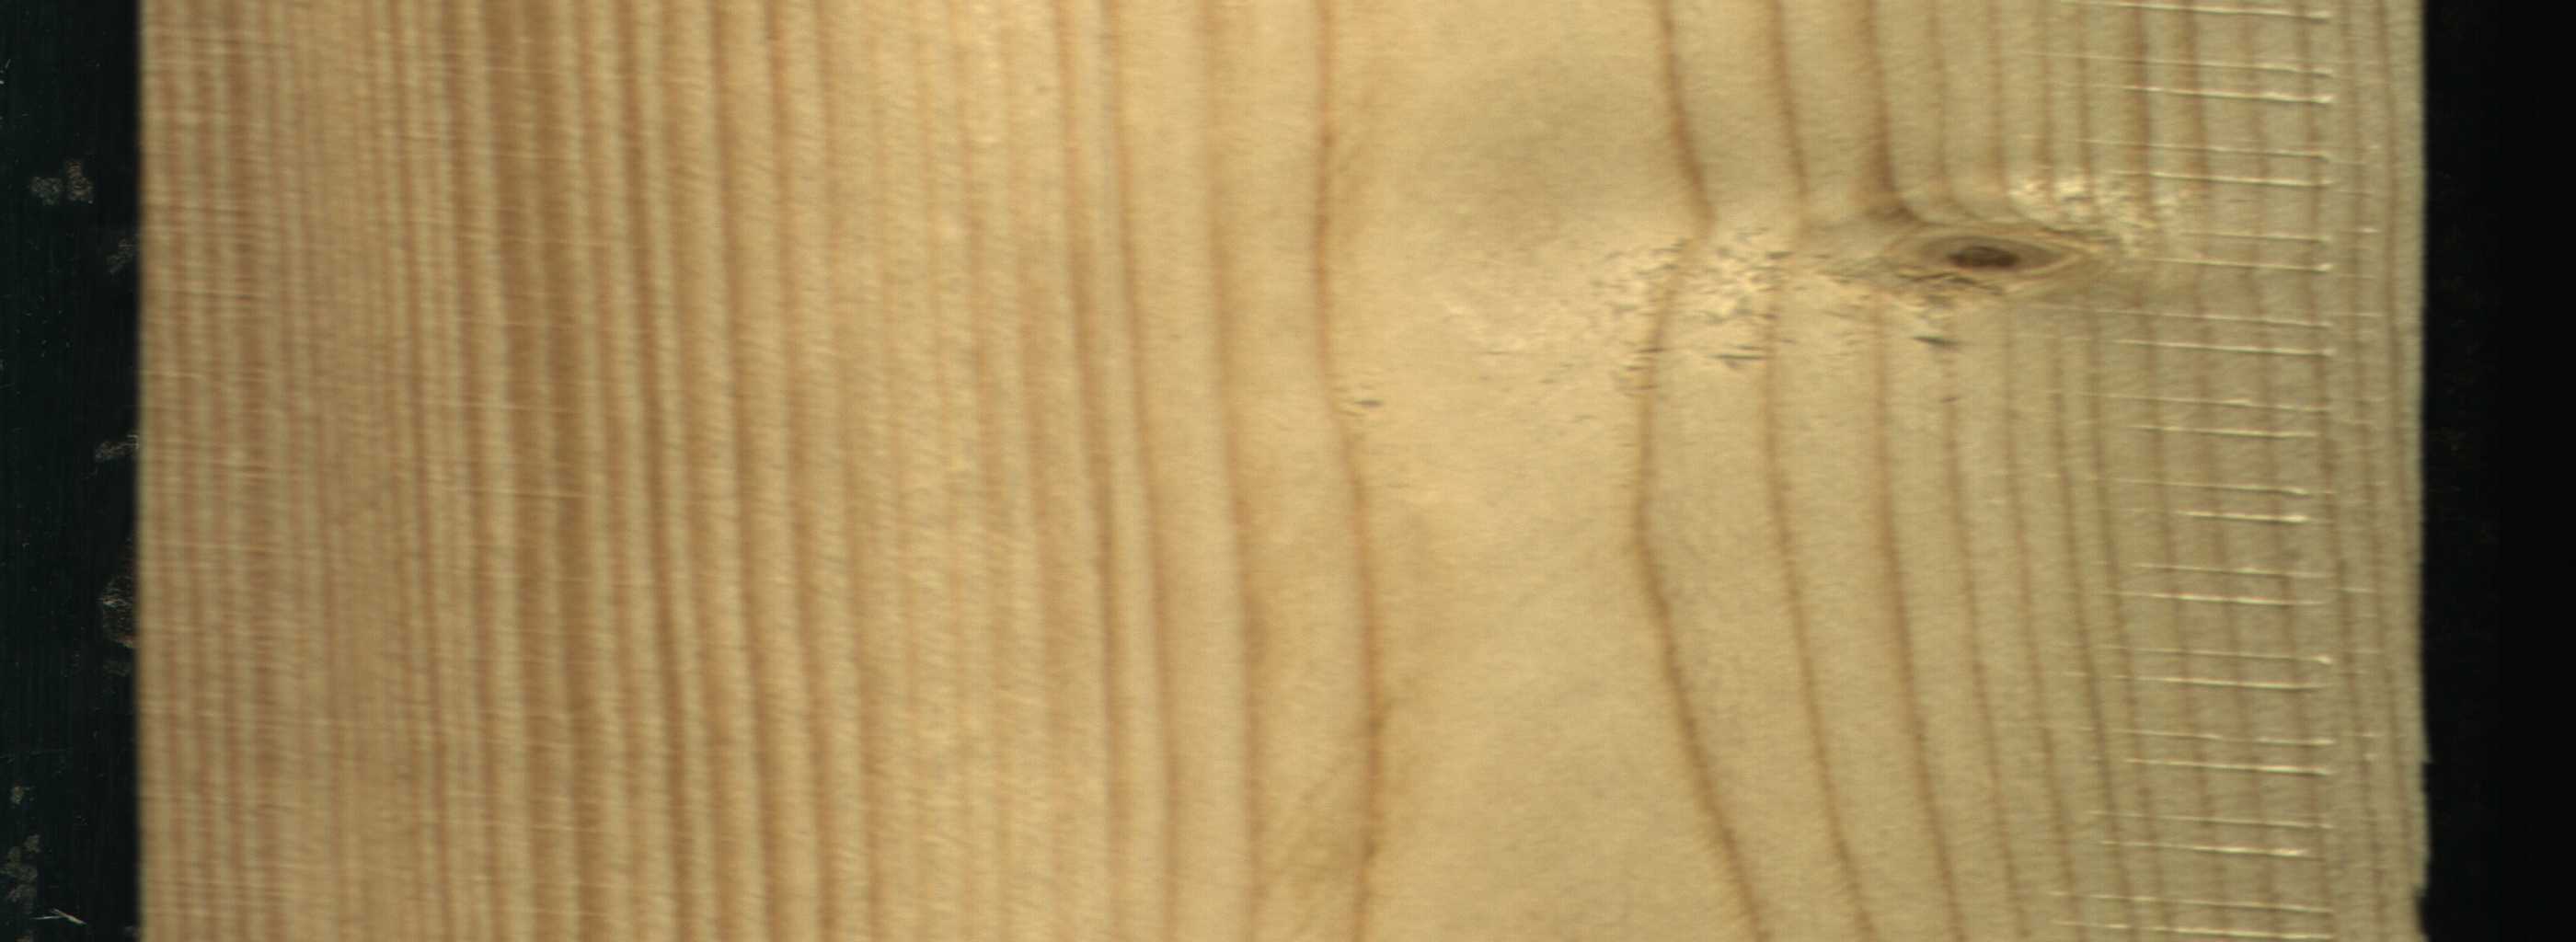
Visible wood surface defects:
Live_Knot